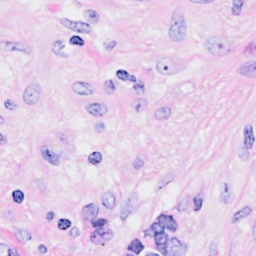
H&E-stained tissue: Breast